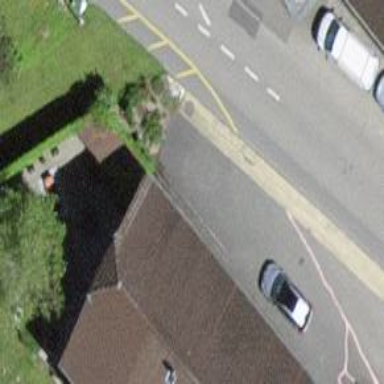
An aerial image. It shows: Street cabinet used for power distribution.